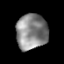
Tissue: prostate
Cell type: T cells
Senescence score: 0.2816
Nuclear area (px): 1080
Mean DAPI intensity: 136.561